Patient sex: M
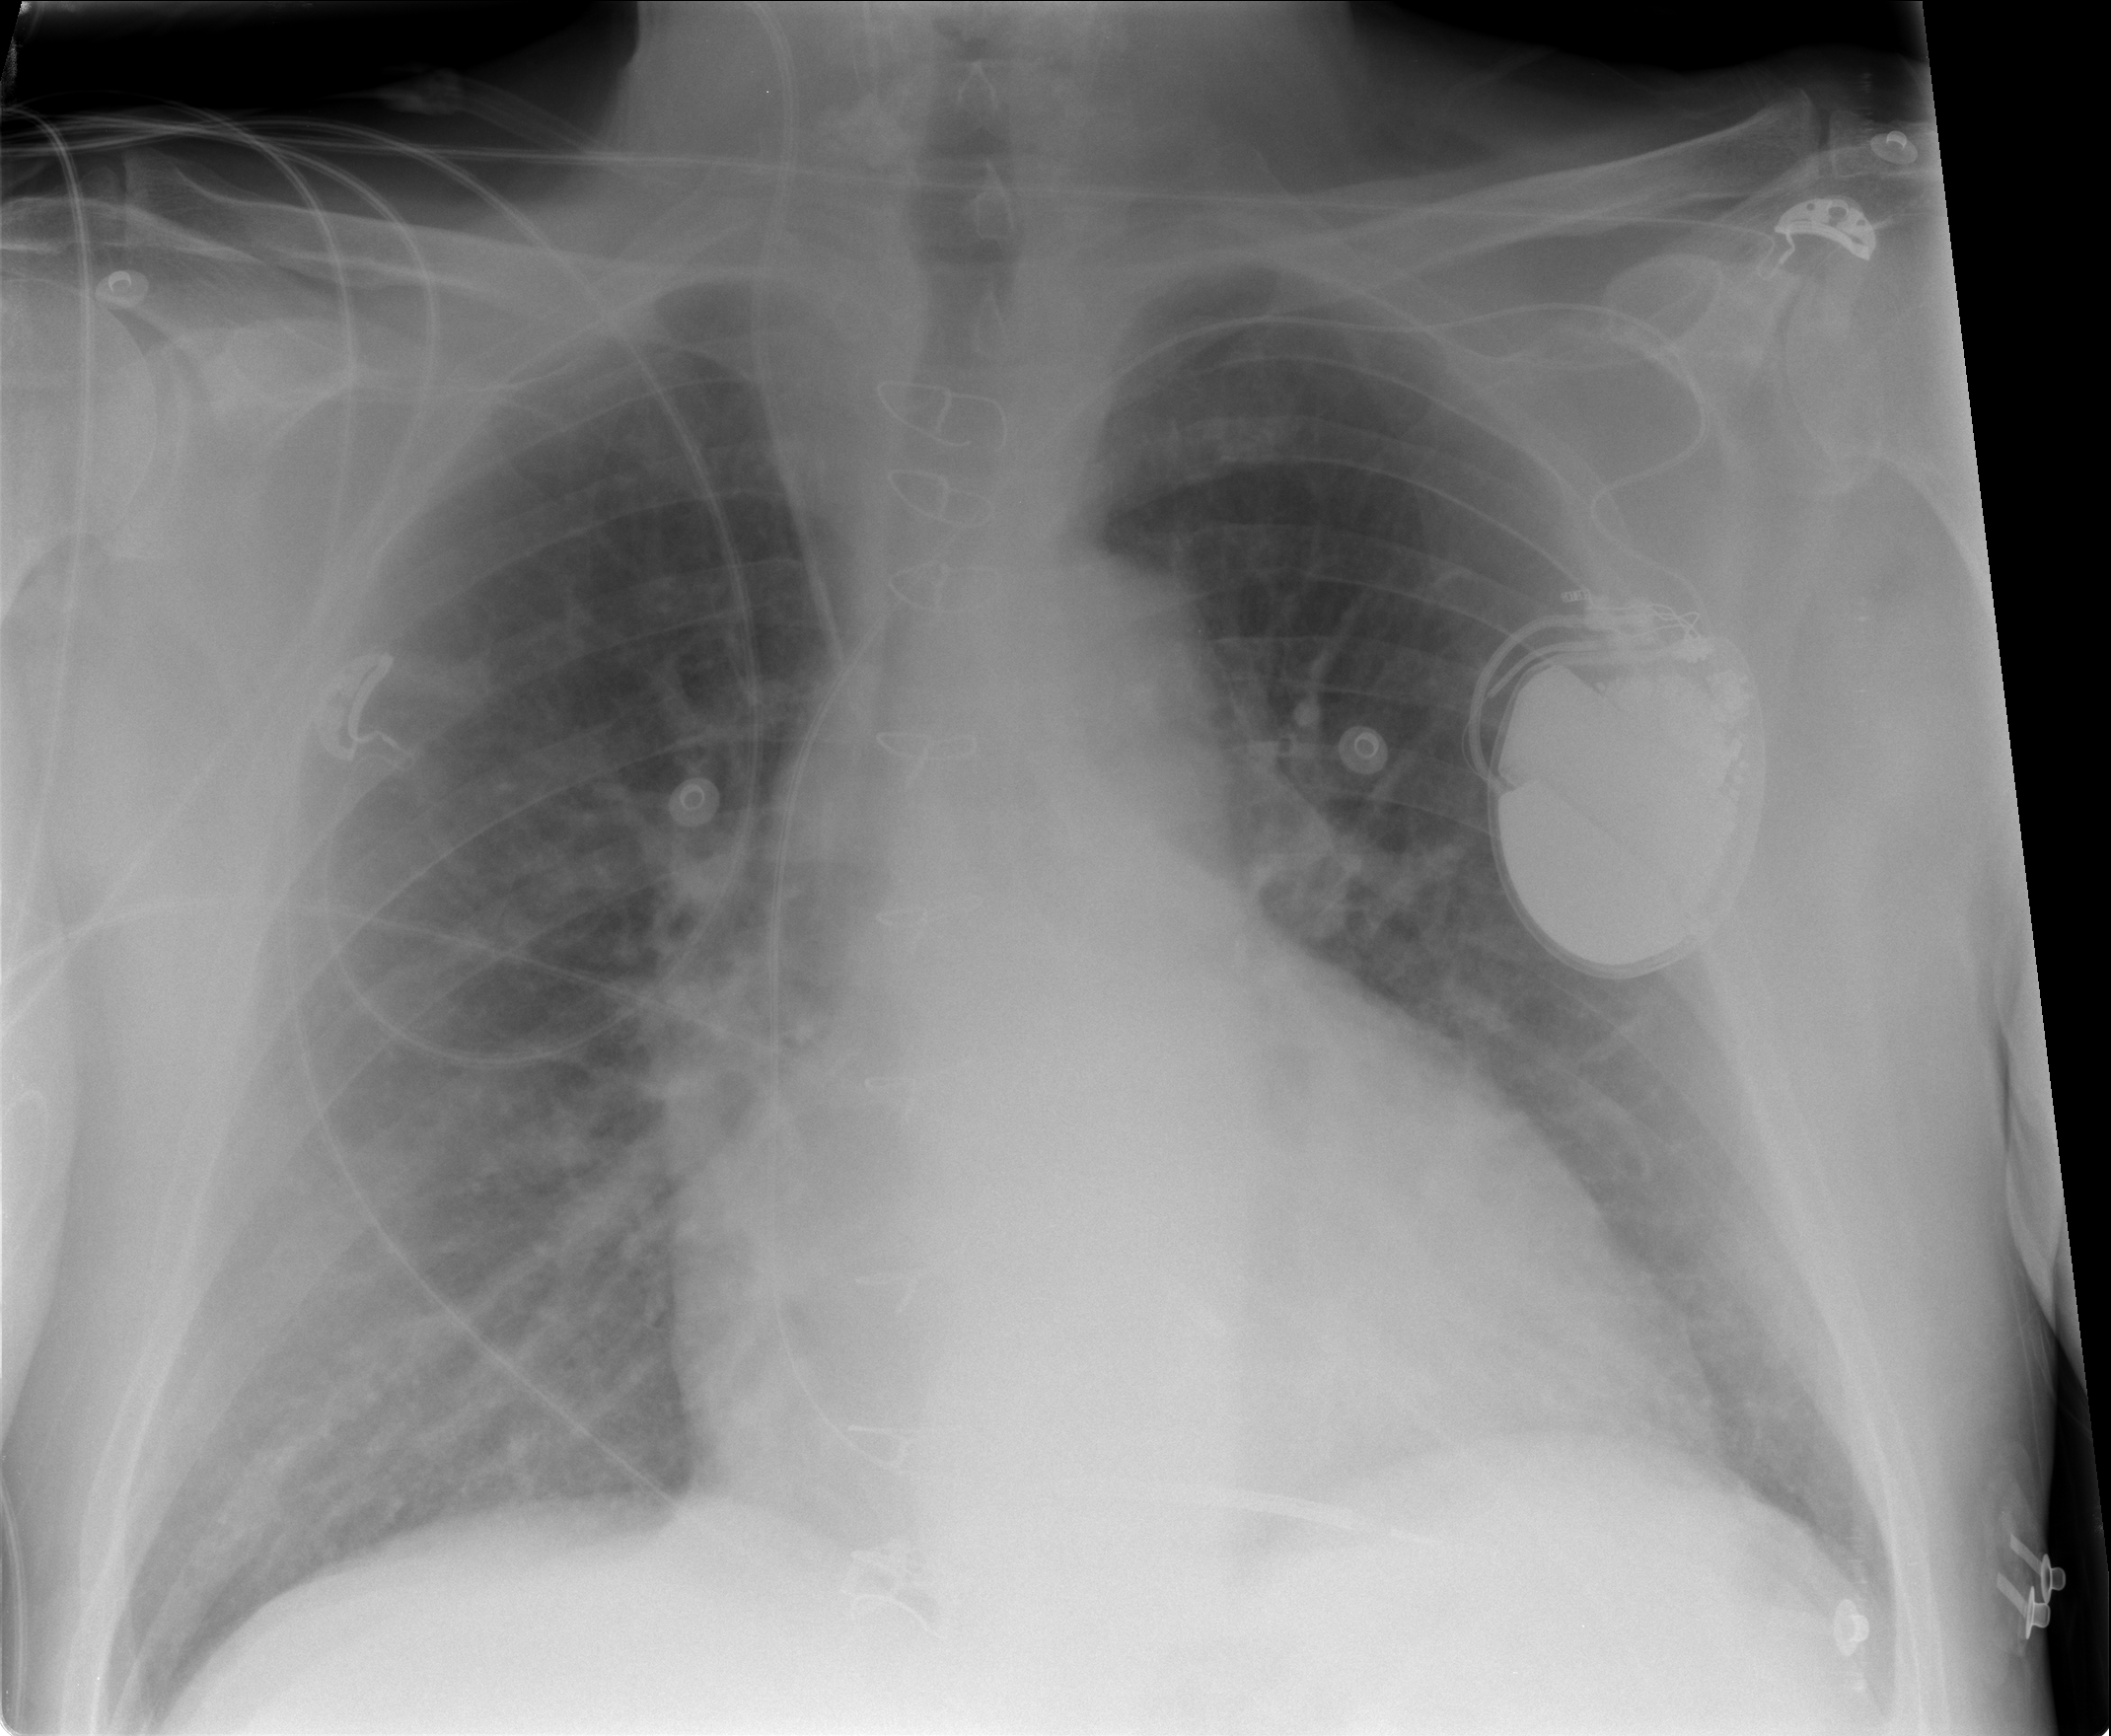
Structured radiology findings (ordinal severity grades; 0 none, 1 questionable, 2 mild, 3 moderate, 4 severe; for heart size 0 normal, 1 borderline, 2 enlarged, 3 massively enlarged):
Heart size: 2
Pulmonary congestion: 1
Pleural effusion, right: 0
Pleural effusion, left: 0
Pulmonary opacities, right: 0
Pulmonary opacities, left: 0
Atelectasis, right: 0
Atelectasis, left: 0